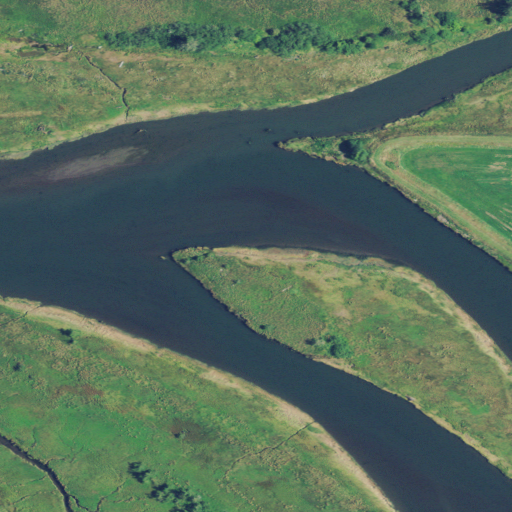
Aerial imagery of island in Oregon named Sand Island containing herbaceous wetlands, open water, and barren land